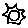
Label: sun